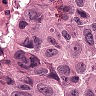
Metastatic tissue present: yes